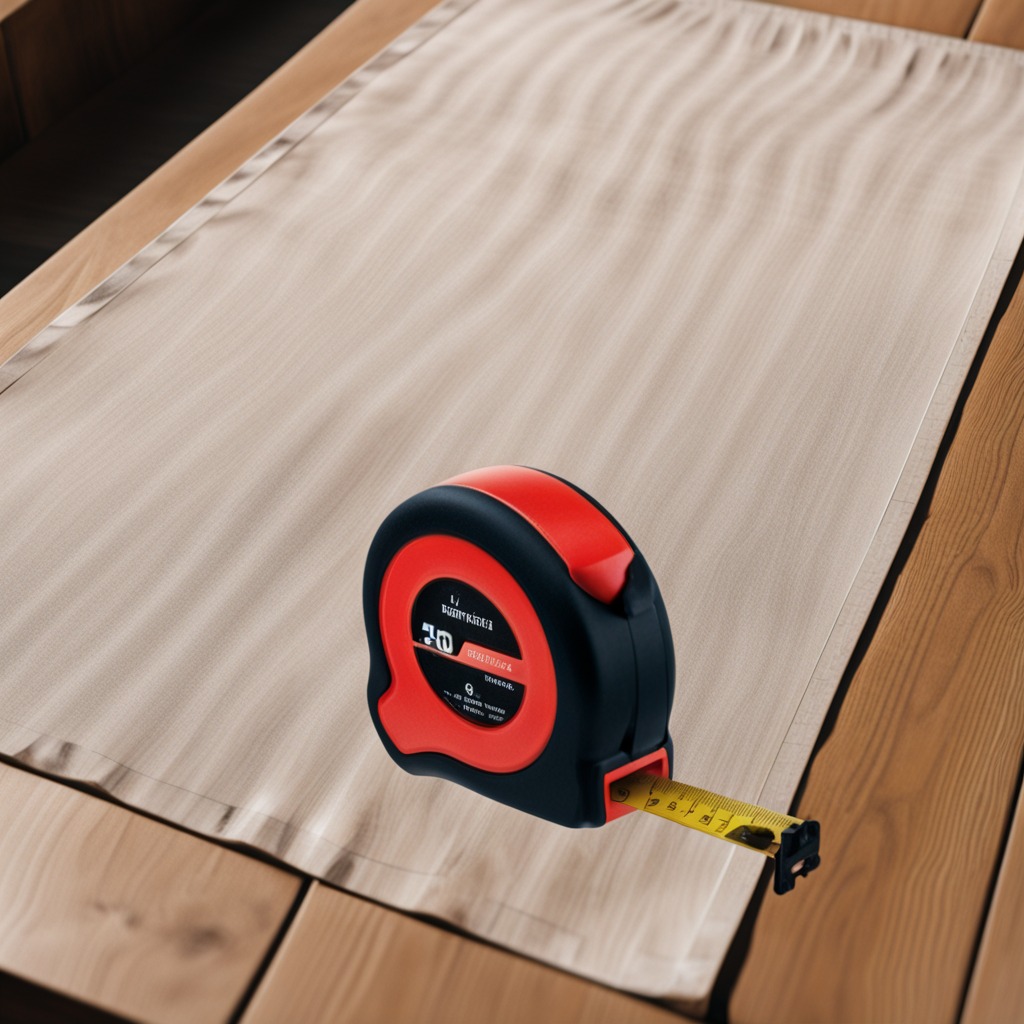
A measuring tape lies on the wooden table.